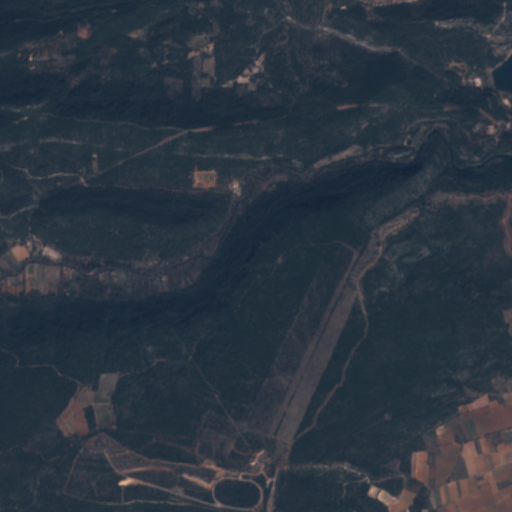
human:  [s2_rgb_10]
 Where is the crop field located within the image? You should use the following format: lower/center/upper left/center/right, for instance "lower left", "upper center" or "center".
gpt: The crop field is located in the center left of the image.
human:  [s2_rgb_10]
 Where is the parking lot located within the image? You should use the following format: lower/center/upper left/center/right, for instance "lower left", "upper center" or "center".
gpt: The parking lot is located in the upper right of the image.
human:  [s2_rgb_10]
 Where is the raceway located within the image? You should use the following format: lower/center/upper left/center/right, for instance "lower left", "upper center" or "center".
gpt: The raceway is located in the lower left of the image.
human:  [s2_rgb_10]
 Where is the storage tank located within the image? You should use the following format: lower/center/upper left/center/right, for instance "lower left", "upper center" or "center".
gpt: The storage tank is located in the center right of the image.
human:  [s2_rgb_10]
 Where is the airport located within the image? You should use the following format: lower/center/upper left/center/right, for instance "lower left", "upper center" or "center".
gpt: There is no airport in the image.